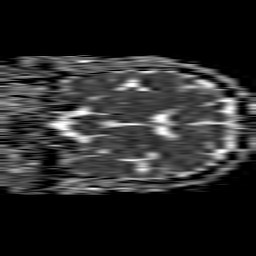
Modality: ADC
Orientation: coronal
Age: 59
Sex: male
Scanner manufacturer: philips
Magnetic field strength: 1.5 T
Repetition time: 4.6 s
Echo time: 0.08941 s